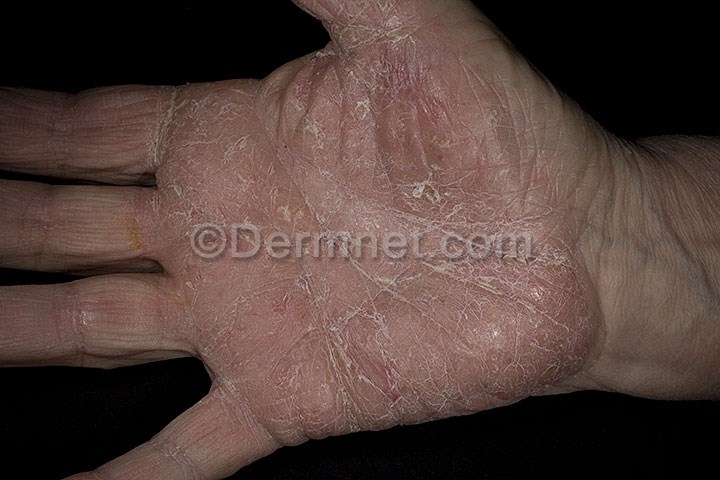
Disease: Psoriasis pictures Lichen Planus and related diseases